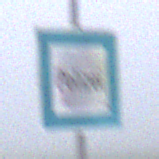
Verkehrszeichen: Polizei
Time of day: MorningAfternoon
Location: Outdoor (RoadRail)
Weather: Overcast
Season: NotSpecified
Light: Natural